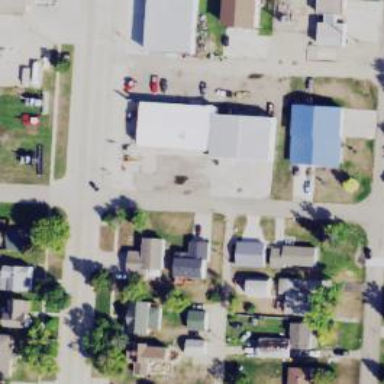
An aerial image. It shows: Alley classified as service road.